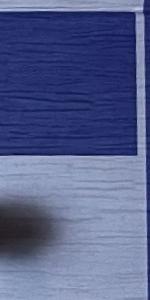
Label: Empty